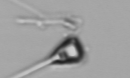
Label: Asterionellopsis_glacialis